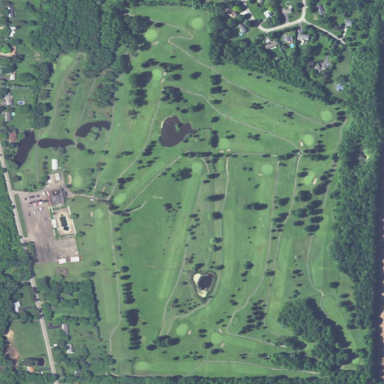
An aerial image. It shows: Golf course surrounded by greenery.